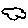
Label: cloud